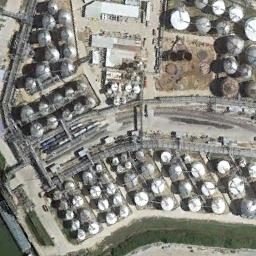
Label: storage_tank